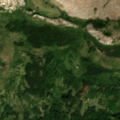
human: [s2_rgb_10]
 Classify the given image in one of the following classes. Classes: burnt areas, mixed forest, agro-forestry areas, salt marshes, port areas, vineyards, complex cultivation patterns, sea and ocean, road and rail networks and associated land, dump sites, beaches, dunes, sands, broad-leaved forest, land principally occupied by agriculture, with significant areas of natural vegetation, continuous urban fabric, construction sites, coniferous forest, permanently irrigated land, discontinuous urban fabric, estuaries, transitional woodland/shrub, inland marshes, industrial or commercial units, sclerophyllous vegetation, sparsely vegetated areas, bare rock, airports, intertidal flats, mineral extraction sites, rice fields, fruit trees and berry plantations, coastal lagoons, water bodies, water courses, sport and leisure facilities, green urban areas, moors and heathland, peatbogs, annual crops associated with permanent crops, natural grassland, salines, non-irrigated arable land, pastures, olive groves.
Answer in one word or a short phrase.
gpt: broad-leaved forest, transitional woodland/shrub, sparsely vegetated areas